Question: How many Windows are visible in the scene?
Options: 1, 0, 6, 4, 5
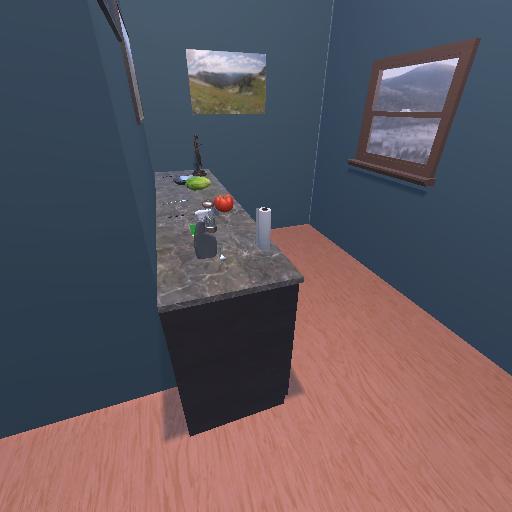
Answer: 1